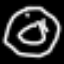
Label: donut